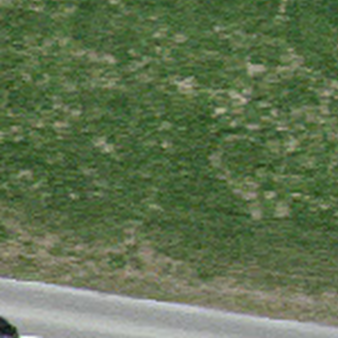
Label: other